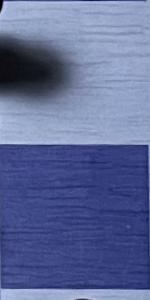
Label: Empty